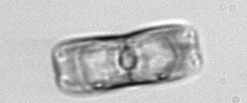
Label: pennate_morphotype1